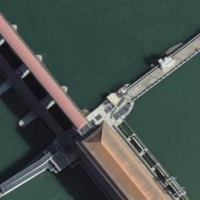
EUNIS habitat code: 15
Species observed at this site:
Phoenicurus ochruros
Motacilla cinerea